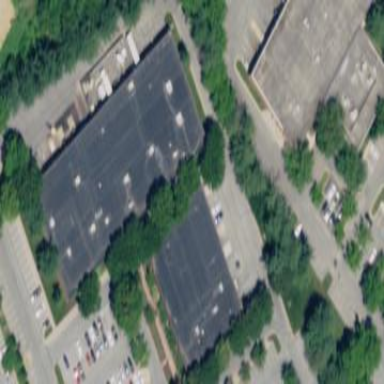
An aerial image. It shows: Commercial building.